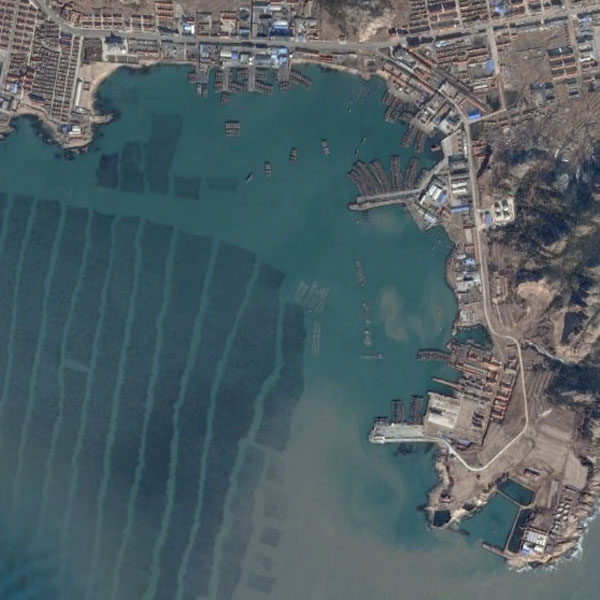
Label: Port